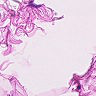
Metastatic tissue present: no